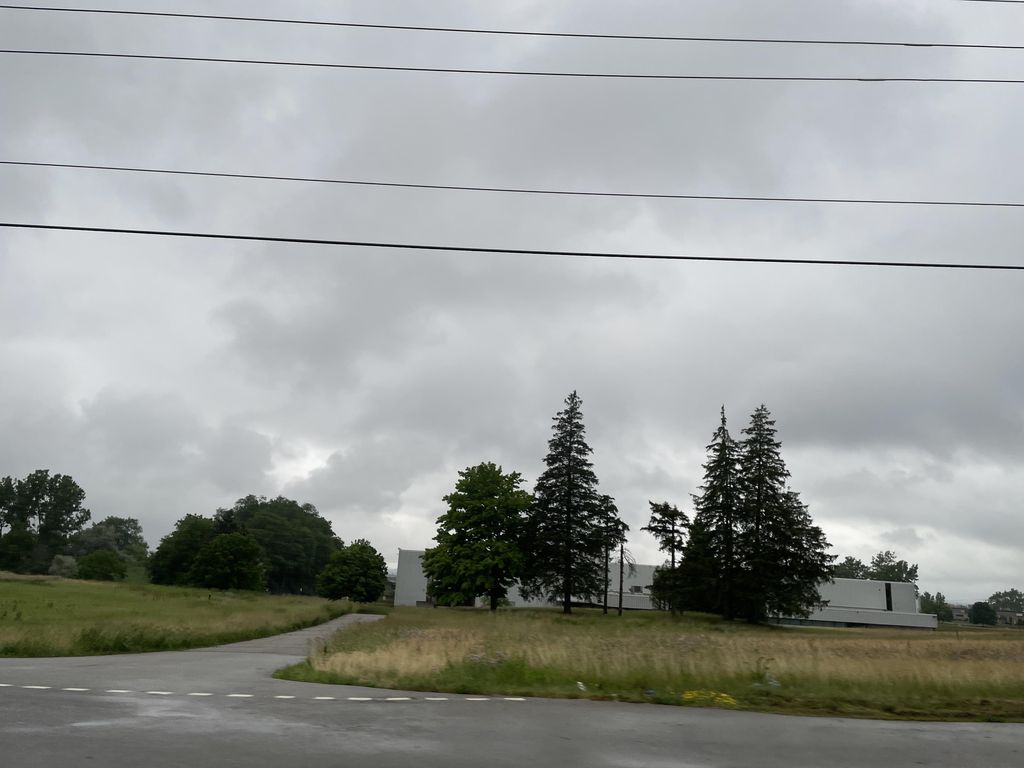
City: kitchener-waterloo